Interaction volume radius: 10 \u00c5
Interaction volume height: 25 \u00c5
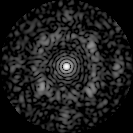
Disorder parameter: 0.7125